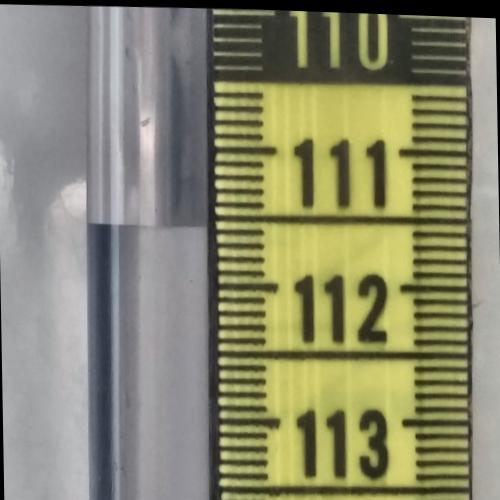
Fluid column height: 111.6 cm